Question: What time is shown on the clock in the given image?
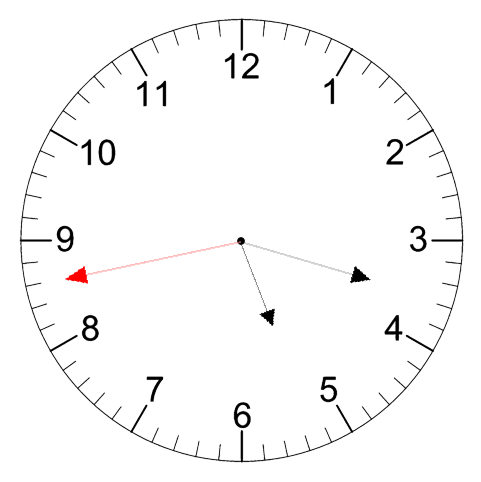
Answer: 05:17:43